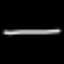
Label: line